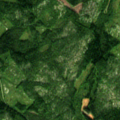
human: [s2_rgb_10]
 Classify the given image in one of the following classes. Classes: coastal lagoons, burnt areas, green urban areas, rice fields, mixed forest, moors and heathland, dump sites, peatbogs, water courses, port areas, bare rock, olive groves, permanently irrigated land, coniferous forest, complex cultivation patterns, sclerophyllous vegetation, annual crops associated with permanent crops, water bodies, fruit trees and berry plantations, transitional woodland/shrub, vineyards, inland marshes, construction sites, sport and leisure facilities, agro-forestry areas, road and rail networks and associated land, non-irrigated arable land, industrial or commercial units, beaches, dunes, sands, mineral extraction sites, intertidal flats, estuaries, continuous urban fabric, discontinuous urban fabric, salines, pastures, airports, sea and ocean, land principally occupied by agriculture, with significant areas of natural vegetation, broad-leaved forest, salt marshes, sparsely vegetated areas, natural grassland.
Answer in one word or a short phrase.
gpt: coniferous forest, mixed forest, transitional woodland/shrub